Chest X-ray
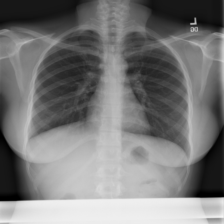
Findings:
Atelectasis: negative
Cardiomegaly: negative
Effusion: negative
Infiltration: positive
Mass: negative
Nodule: negative
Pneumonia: negative
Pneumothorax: negative
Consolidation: negative
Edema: negative
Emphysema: negative
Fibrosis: negative
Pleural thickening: negative
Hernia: negative